Field crop: maize
Growth stage: 2
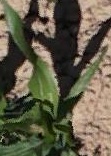
Species: maize